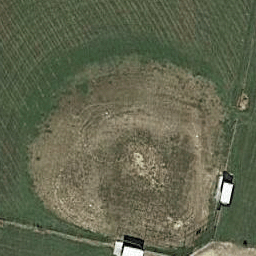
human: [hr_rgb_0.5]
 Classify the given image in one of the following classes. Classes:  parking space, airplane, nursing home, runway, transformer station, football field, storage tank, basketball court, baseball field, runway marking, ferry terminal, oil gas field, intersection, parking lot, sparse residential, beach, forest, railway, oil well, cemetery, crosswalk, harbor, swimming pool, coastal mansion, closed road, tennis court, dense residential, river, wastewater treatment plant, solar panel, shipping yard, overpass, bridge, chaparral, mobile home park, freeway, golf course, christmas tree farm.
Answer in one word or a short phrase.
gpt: baseball field